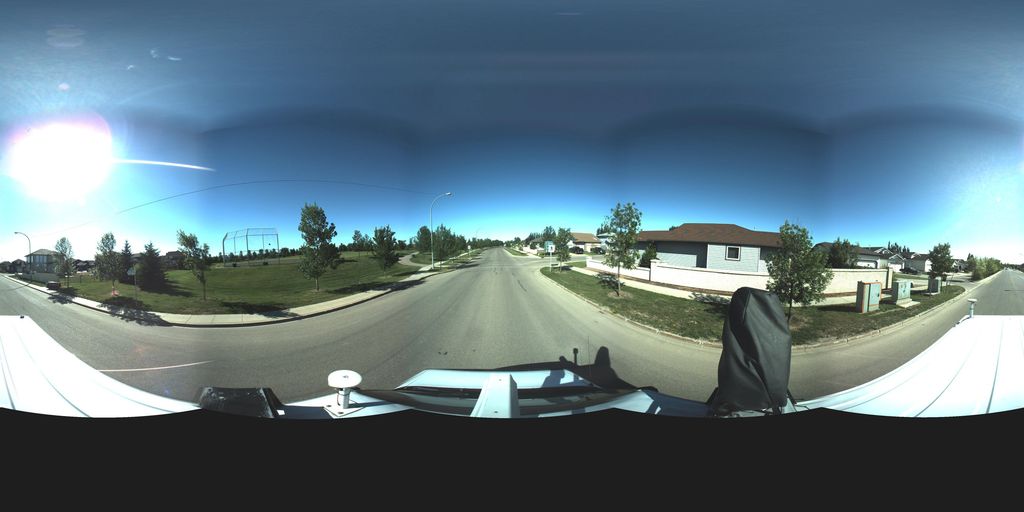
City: saskatoon